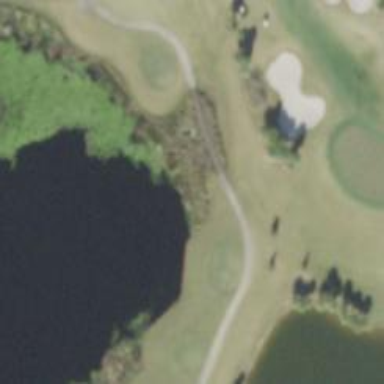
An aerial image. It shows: Path bridge over golf cartpath.